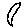
Label: moon